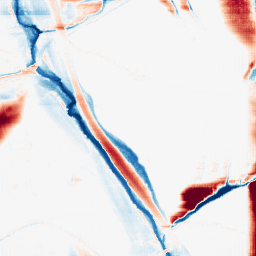
Category: morphological
Decomposition family: morphological_rect
Decomposition parameters: operation: average
width: 50
height: 5
Upsampling method: fft_zeropad
Upsampling parameters: scale: 4
Upsampling scale: 4